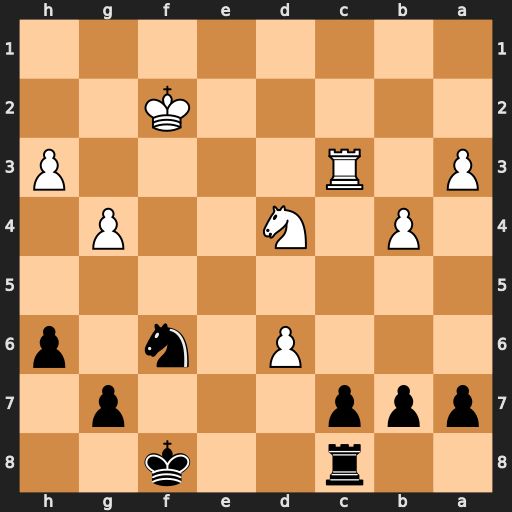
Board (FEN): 2r2k2/ppp3p1/3P1n1p/8/1P1N2P1/P1R4P/5K2/8
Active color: b
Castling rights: -
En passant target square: -
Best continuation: Ne4+ Ke3 Nxc3 Ne6+ Ke8